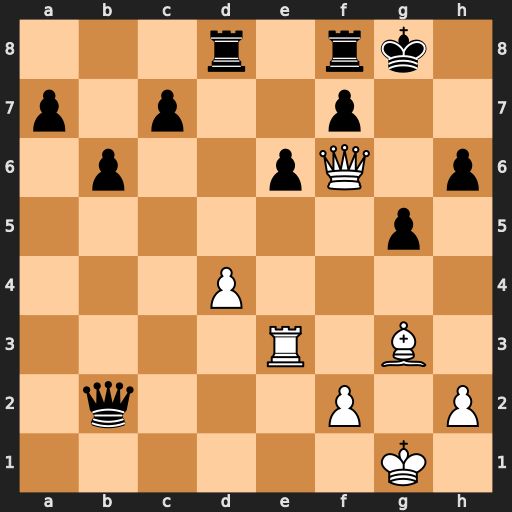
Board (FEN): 3r1rk1/p1p2p2/1p2pQ1p/6p1/3P4/4R1B1/1q3P1P/6K1
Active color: w
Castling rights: -
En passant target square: -
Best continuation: Be5 Qb1+ Kg2 Qh7 Rh3 Rd5 Rxh6 Rxe5 Rxh7